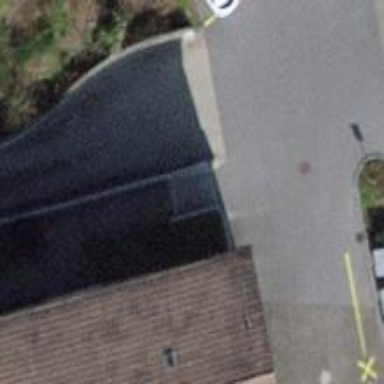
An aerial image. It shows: Set of steps on the road.